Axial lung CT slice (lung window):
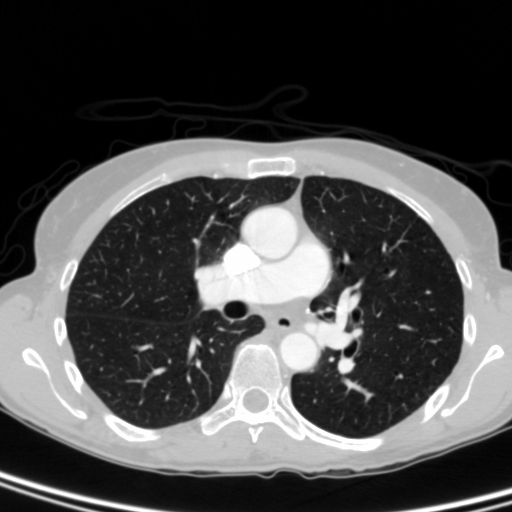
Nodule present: no